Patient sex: M
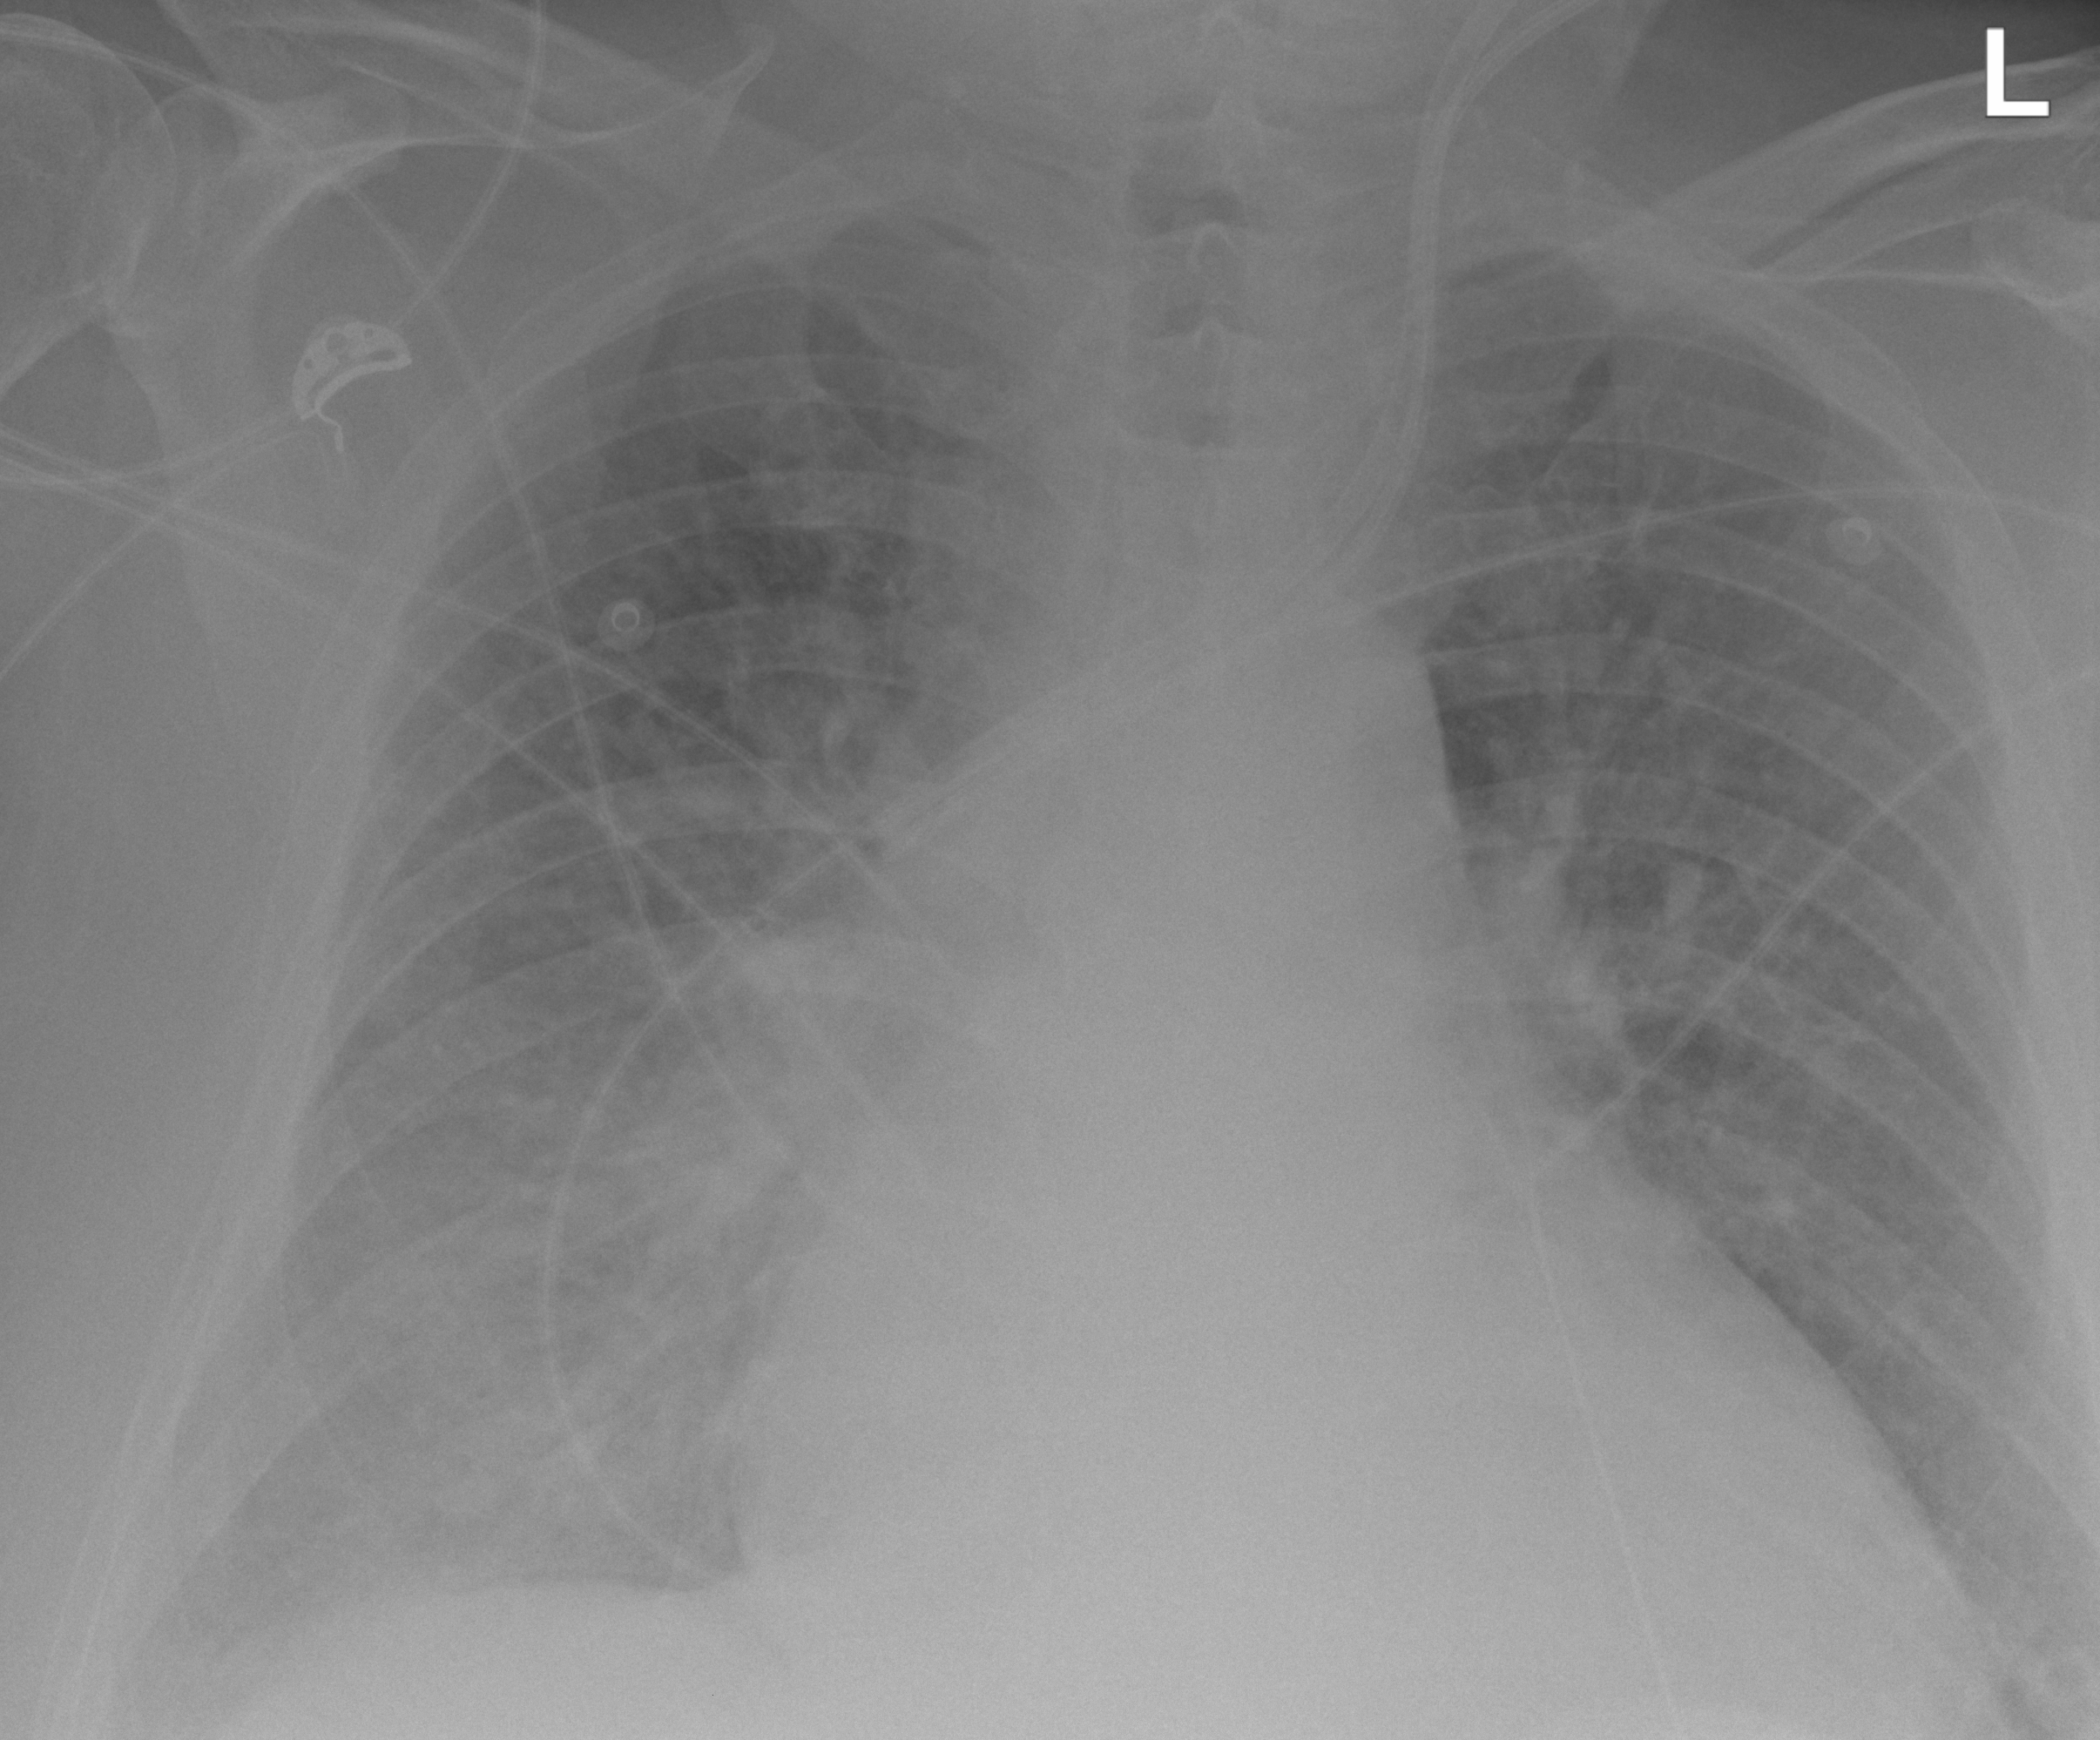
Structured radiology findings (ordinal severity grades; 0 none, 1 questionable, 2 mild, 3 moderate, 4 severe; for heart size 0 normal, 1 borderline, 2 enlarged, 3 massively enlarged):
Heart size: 2
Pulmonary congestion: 2
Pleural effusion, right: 2
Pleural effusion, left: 2
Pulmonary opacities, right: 2
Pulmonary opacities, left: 2
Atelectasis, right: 3
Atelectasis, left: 2